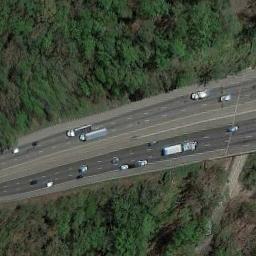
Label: freeway